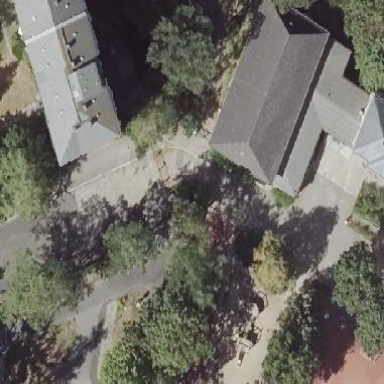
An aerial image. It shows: School building with hipped roof.